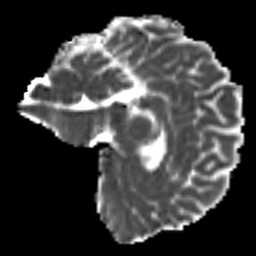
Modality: MD
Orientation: sagittal
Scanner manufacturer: siemens
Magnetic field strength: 3 T
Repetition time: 9.6 s
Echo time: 0.077 s